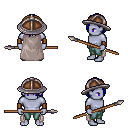
a pixel art fantasy rpg character, male body template, dark elf, purple skin, gray cape, teal pants, blue bangs hairstyle, chain helm, leather bracers, spear, four views (front, back, left, right), 2x2 character sprite sheet, small pixel art, hard edges, no anti-aliasing